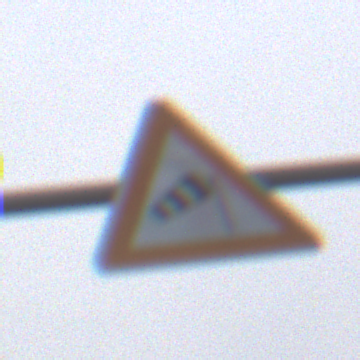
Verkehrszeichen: SeitenwindVonRechts
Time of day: MorningAfternoon
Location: Outdoor (Suburban)
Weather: Overcast
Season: NotSpecified
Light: Natural